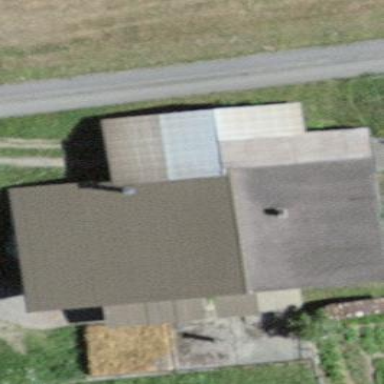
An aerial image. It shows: Farm building.